Field crop: tomato
Growth stage: 1
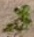
Species: portulaca